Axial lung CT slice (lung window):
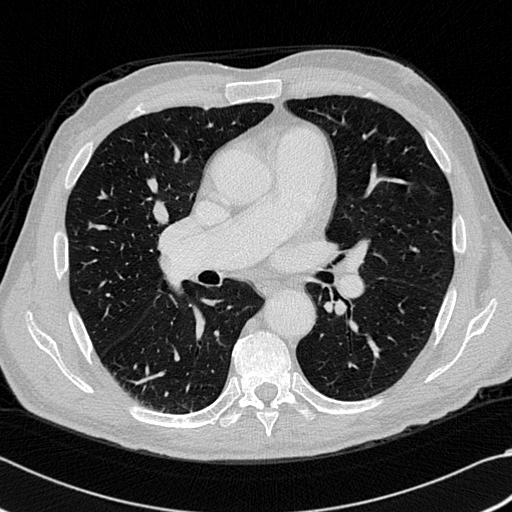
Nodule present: no